Field crop: maize
Growth stage: 2
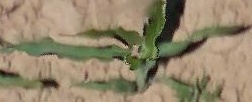
Species: maize